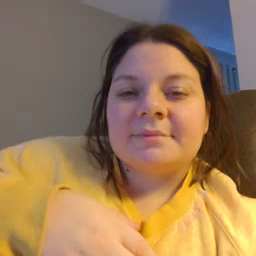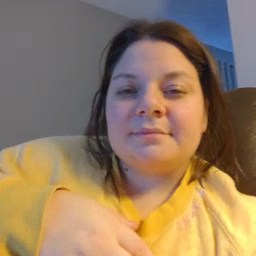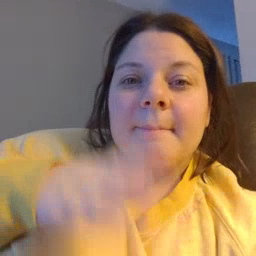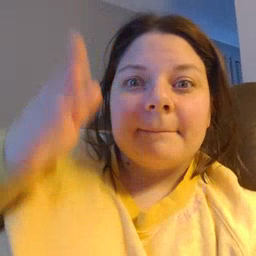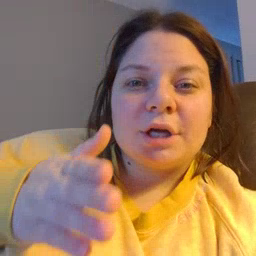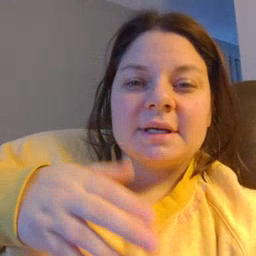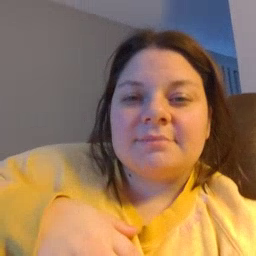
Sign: person